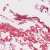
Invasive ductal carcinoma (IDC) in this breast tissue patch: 0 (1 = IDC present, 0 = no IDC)